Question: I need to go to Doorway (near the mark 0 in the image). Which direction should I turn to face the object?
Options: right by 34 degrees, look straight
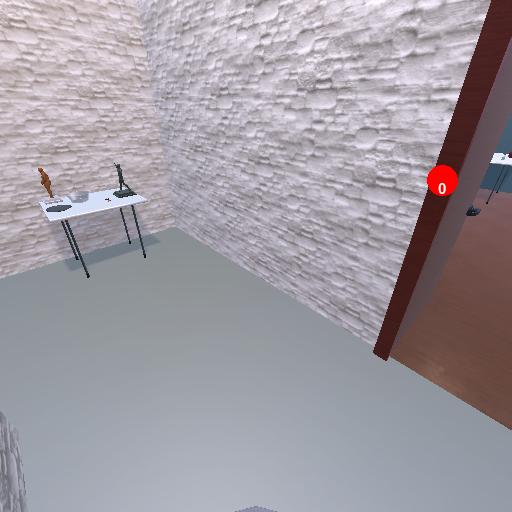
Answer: right by 34 degrees